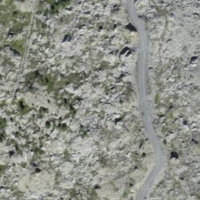
EUNIS habitat code: 48
Species observed at this site:
Saxifraga aizoides